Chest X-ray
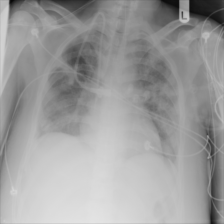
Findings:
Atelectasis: negative
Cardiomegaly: negative
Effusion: negative
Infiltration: positive
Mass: negative
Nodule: negative
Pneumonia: negative
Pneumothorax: negative
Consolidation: negative
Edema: negative
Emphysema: negative
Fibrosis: negative
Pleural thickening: negative
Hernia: negative